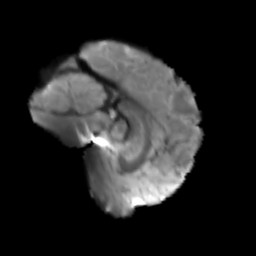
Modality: T2w
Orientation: sagittal
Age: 47
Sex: male
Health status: healthy
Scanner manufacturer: siemens
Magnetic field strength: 3 T
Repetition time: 3.6 s
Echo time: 0.092 s